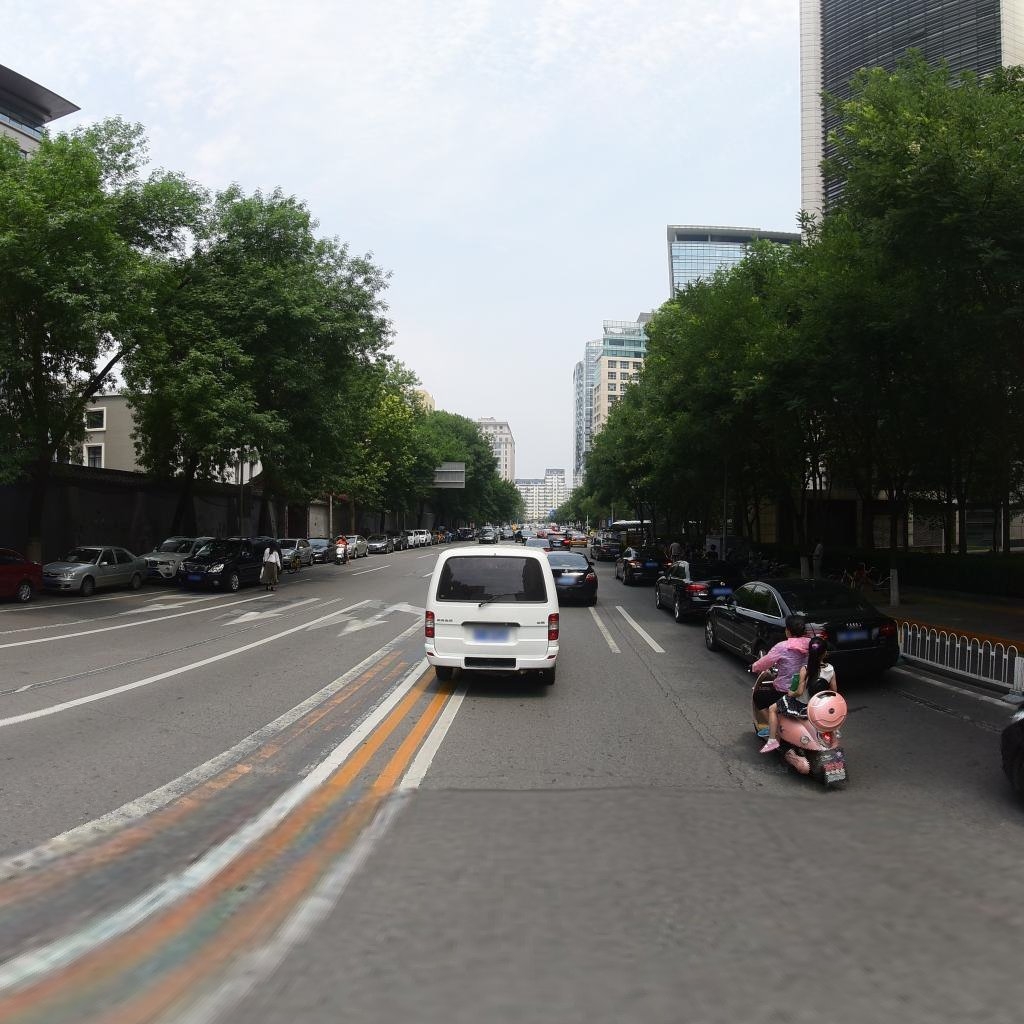
Region: Dongcheng
Road damage annotations: transverse crack, longitudinal crack